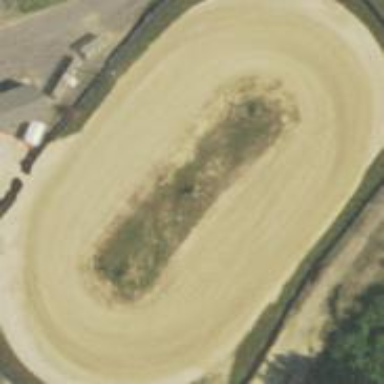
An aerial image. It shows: Concrete raceway used for motor sports.